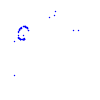
Particle: proton